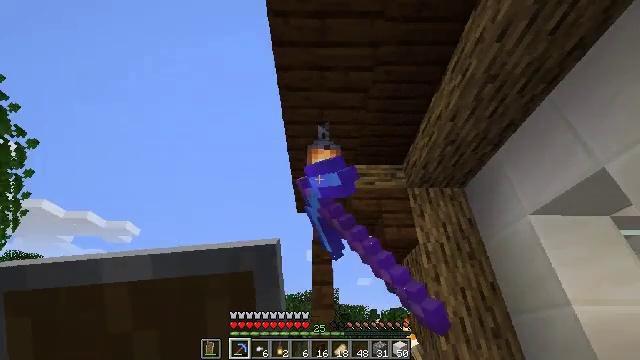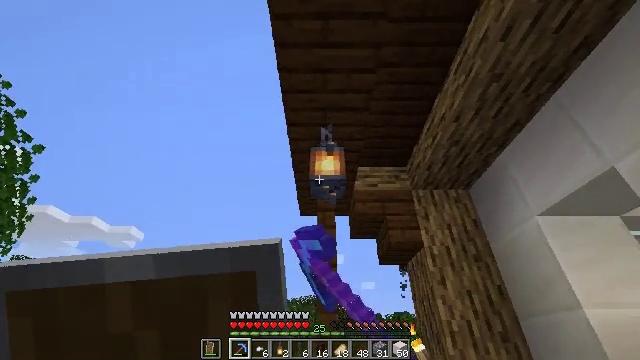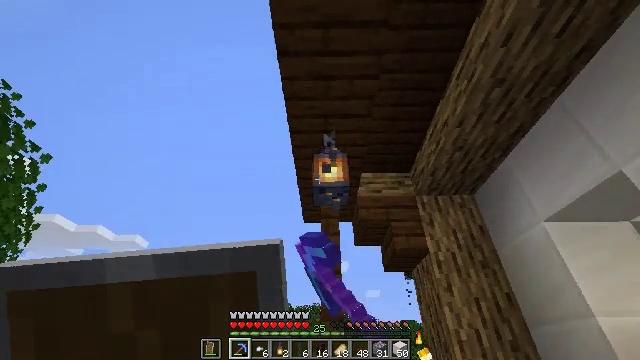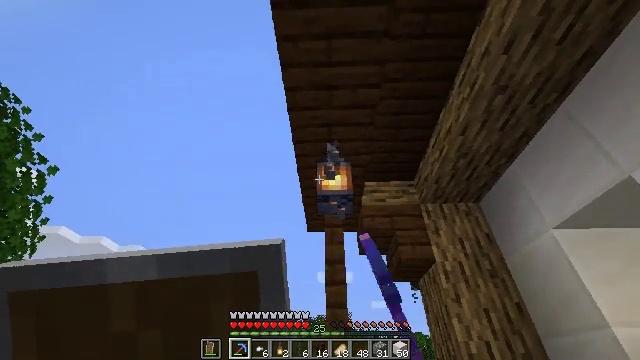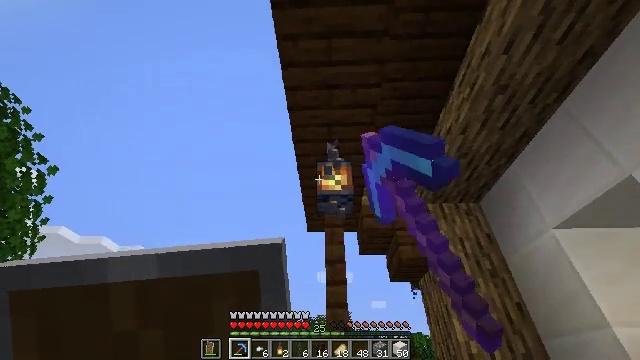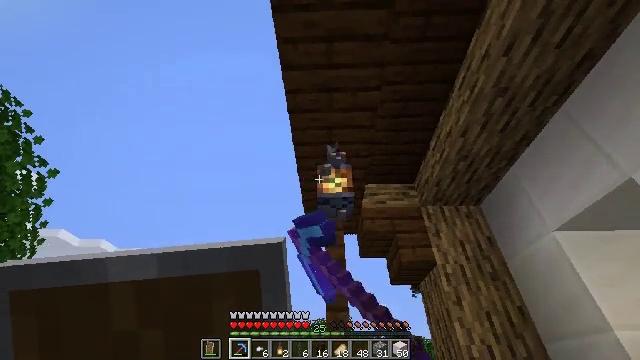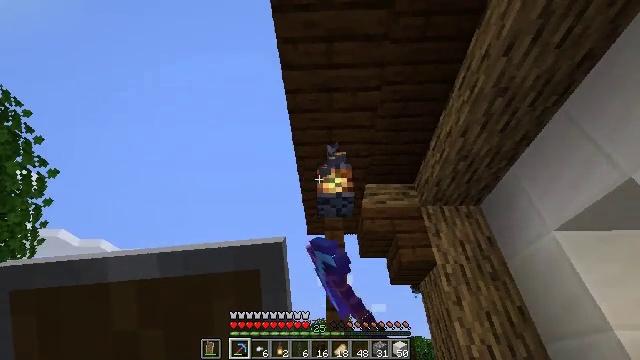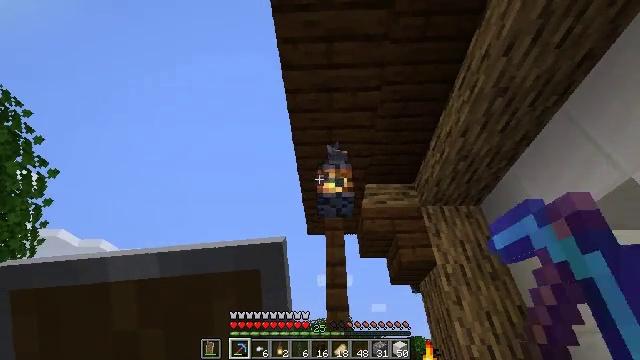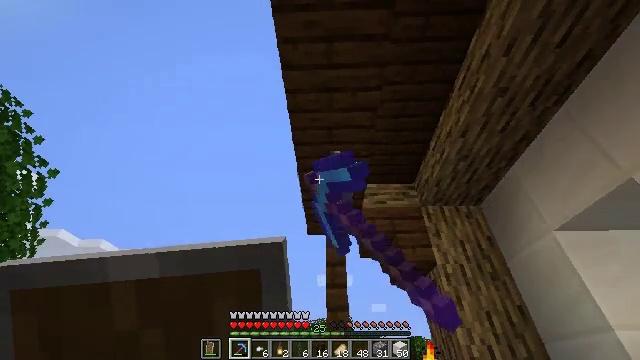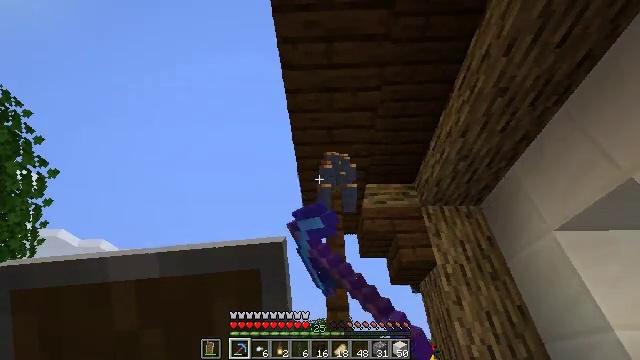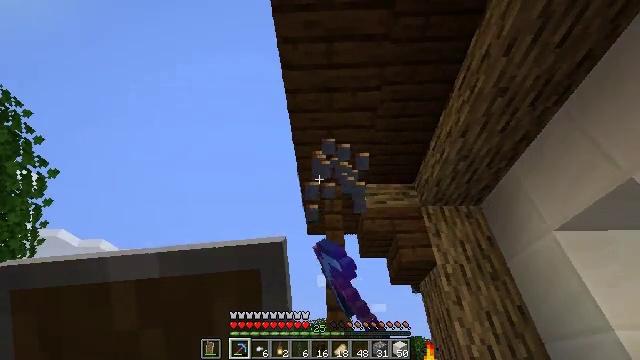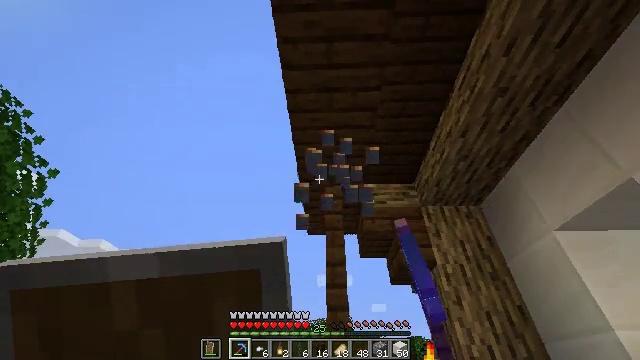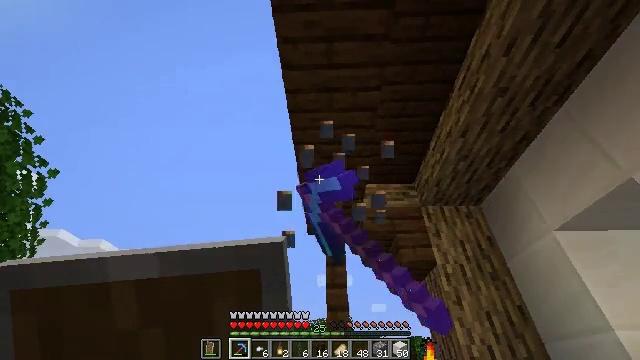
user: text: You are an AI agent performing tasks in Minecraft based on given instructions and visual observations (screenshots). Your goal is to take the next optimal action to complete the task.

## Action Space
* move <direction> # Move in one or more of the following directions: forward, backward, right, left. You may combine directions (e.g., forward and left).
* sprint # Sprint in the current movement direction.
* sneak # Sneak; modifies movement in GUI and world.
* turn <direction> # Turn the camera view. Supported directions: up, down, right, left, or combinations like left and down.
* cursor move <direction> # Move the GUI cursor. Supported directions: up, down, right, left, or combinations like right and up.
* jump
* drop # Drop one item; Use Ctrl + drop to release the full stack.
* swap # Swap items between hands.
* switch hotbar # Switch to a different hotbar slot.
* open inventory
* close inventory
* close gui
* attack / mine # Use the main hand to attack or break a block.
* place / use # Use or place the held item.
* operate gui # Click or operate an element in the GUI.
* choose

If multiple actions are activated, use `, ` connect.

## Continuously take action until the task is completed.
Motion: motion action
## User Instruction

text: Left-click to mine the lantern.
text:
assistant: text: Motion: attack / mine
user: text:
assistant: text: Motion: turn up, attack / mine
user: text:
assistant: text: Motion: turn up, attack / mine
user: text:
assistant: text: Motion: attack / mine
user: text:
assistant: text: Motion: attack / mine
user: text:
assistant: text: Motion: attack / mine
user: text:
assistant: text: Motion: attack / mine
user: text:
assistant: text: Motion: attack / mine
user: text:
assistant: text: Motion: attack / mine
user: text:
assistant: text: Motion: attack / mine
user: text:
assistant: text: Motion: attack / mine
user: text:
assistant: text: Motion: attack / mine
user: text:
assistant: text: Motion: attack / mine